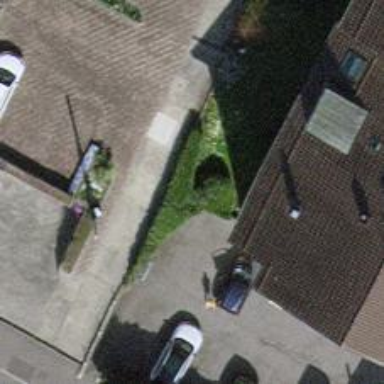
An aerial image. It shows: Retaining wall.